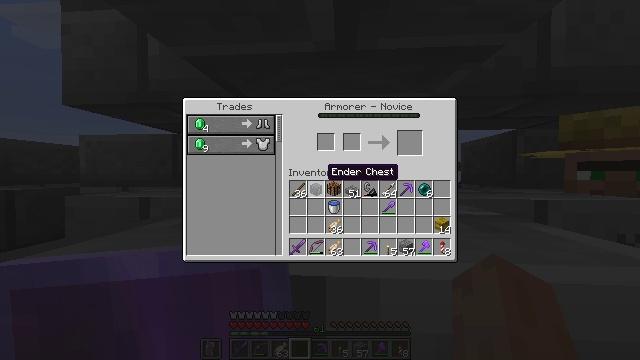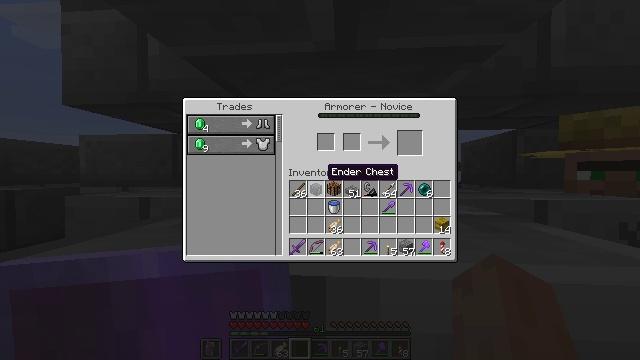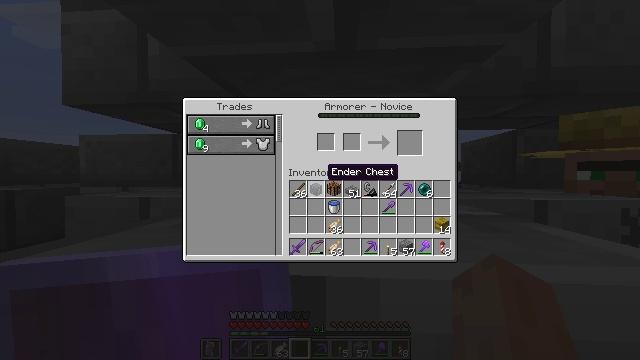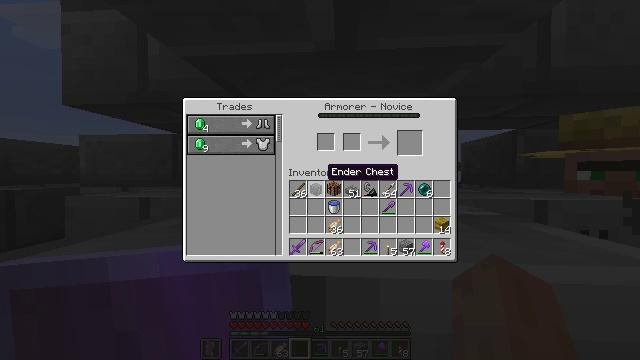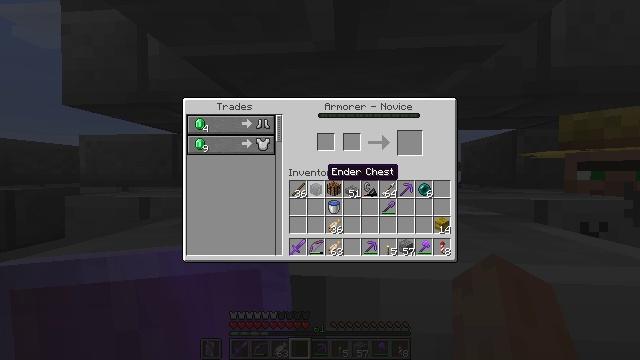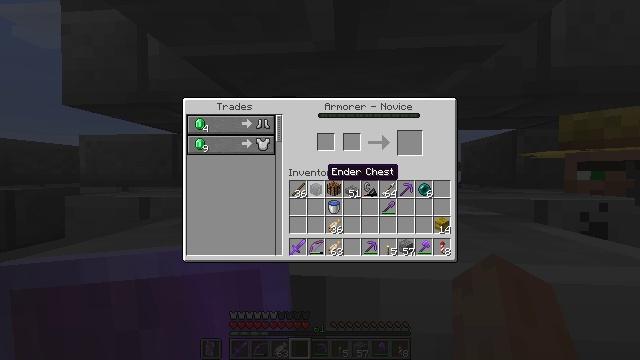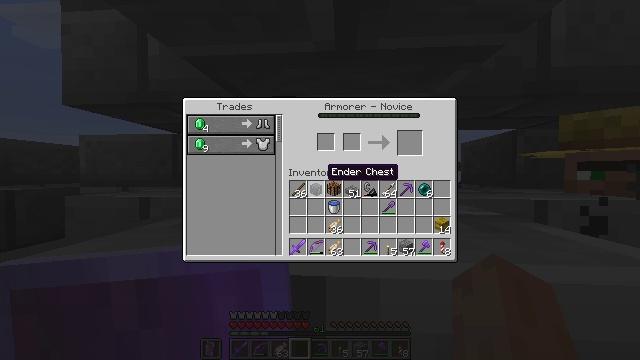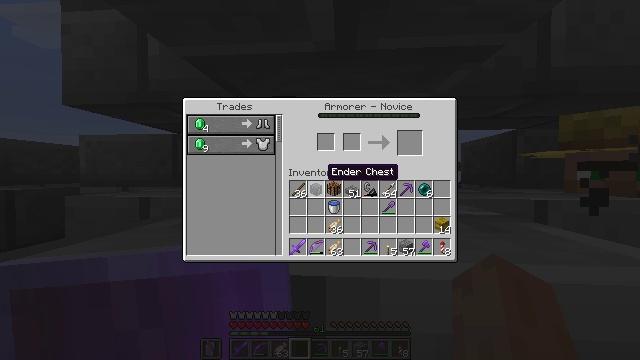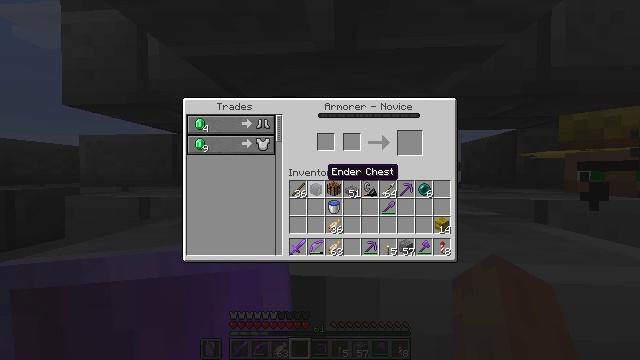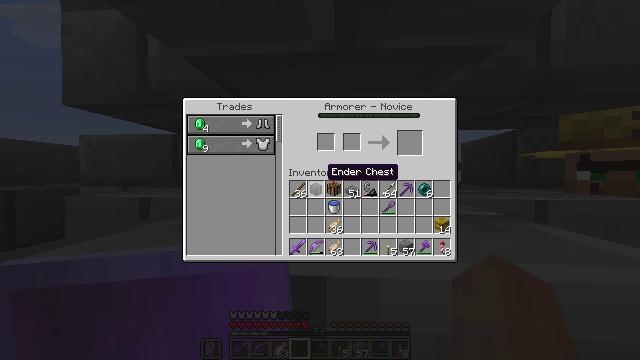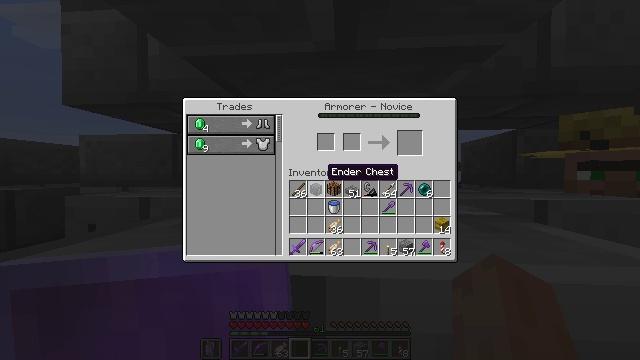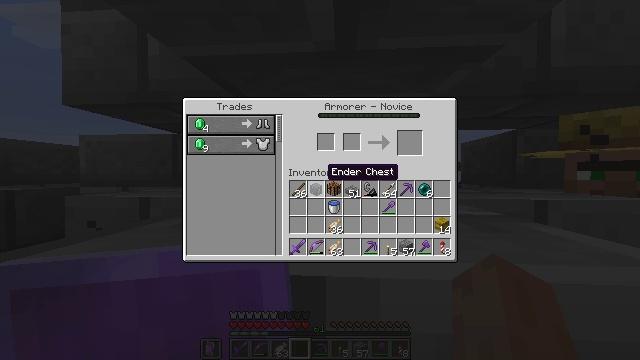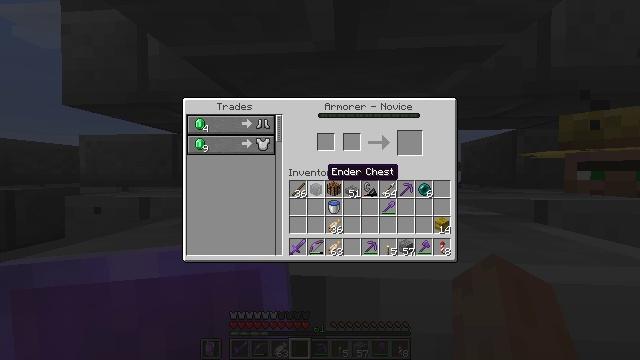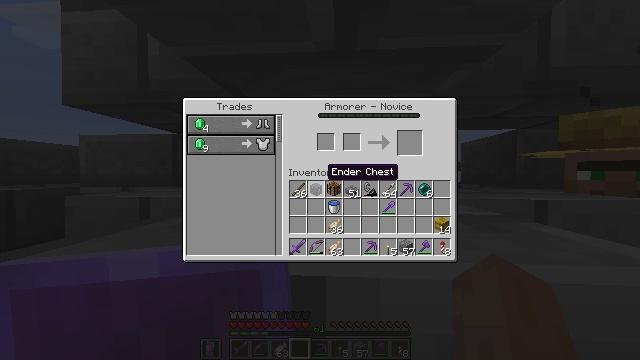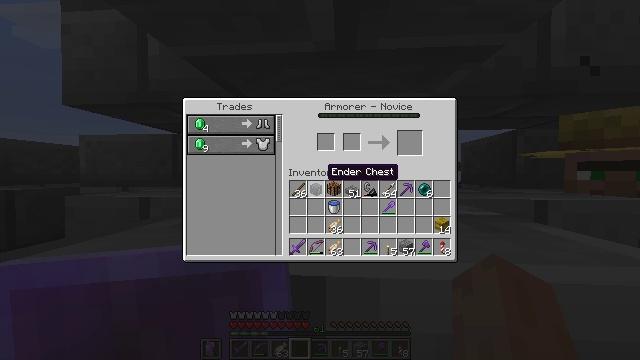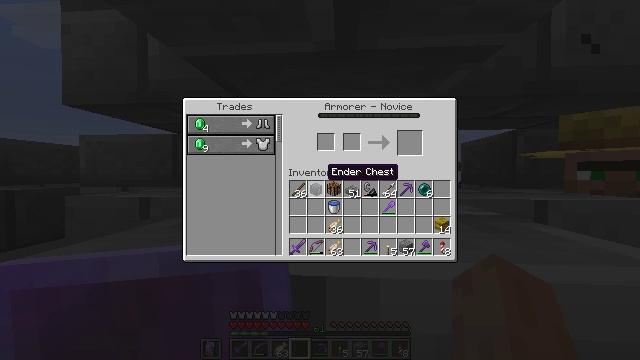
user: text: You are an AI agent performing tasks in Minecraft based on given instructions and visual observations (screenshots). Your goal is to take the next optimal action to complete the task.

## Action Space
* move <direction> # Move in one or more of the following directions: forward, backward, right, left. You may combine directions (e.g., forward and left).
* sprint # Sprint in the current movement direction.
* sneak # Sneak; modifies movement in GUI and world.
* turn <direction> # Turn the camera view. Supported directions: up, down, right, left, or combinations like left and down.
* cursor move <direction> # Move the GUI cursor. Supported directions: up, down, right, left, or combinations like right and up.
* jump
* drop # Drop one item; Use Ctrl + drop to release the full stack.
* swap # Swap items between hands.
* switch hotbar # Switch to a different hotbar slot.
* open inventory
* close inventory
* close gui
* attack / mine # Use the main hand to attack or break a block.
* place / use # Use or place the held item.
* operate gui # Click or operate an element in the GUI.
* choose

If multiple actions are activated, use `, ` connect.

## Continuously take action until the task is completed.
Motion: motion action
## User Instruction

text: Break the blast furnace block.
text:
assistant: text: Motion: no_op
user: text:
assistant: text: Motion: no_op
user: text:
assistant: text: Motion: no_op
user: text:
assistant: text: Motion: no_op
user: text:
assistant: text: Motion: no_op
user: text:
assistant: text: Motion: no_op
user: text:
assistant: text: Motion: no_op
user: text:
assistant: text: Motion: no_op
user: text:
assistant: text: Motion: no_op
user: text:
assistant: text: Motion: no_op
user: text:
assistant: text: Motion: no_op
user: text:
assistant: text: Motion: no_op
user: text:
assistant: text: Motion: no_op
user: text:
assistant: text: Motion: no_op
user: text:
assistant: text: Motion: no_op
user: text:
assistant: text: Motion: no_op
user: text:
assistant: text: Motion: no_op
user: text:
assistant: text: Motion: no_op
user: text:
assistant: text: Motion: no_op
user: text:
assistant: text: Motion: no_op
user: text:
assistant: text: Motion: no_op
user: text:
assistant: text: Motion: no_op
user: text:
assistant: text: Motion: no_op
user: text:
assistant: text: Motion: no_op
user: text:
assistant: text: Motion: no_op
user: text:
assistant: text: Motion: no_op
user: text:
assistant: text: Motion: no_op
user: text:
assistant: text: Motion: no_op
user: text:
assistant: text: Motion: no_op
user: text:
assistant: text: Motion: turn right and down